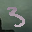
Label: 3